You are looking at the unprocessed time series of a bearing vibration snapshot. Based on the visible evidence, which condition applies: normal, inner_race, outer_race, ball?
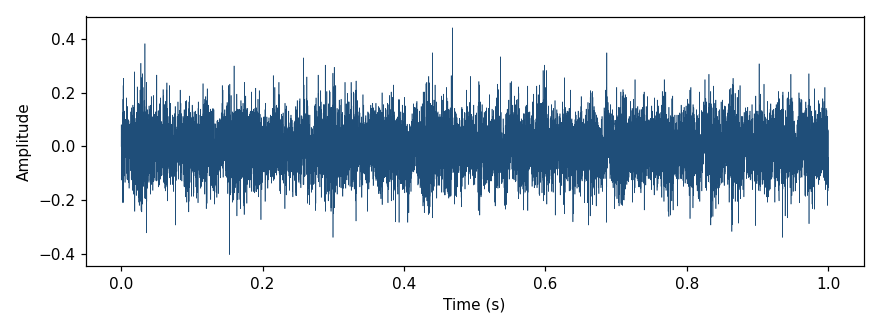
Answer: normal